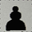
Piece: bP